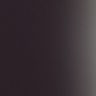
Metastatic tissue present: no